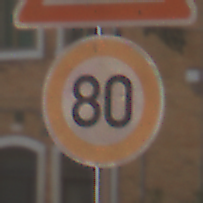
Verkehrszeichen: Geschwindigkeit80
Zusatzzeichen oben: KinderLinks
Umgebung: Outdoor, Urban
Tageszeit: MorningAfternoon
Wetter: Clear
Licht: Natural
Jahreszeit: NotSpecified
Kontrast: HighContrast